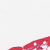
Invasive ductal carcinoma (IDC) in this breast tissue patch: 0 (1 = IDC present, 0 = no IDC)